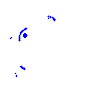
Particle: pion